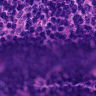
Metastatic tissue present: no